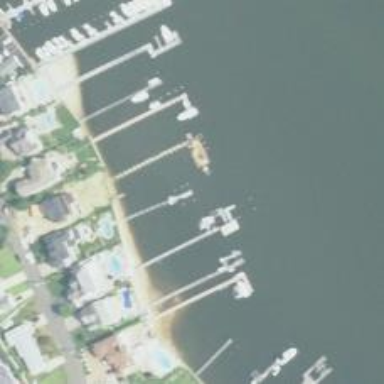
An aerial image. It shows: Man-made pier.